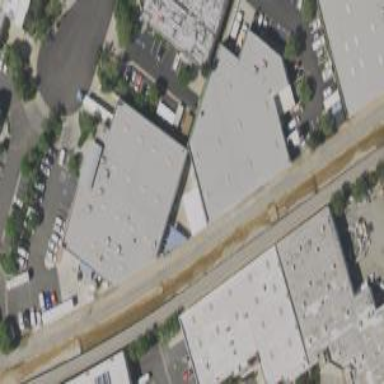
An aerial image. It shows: Warehouse building.